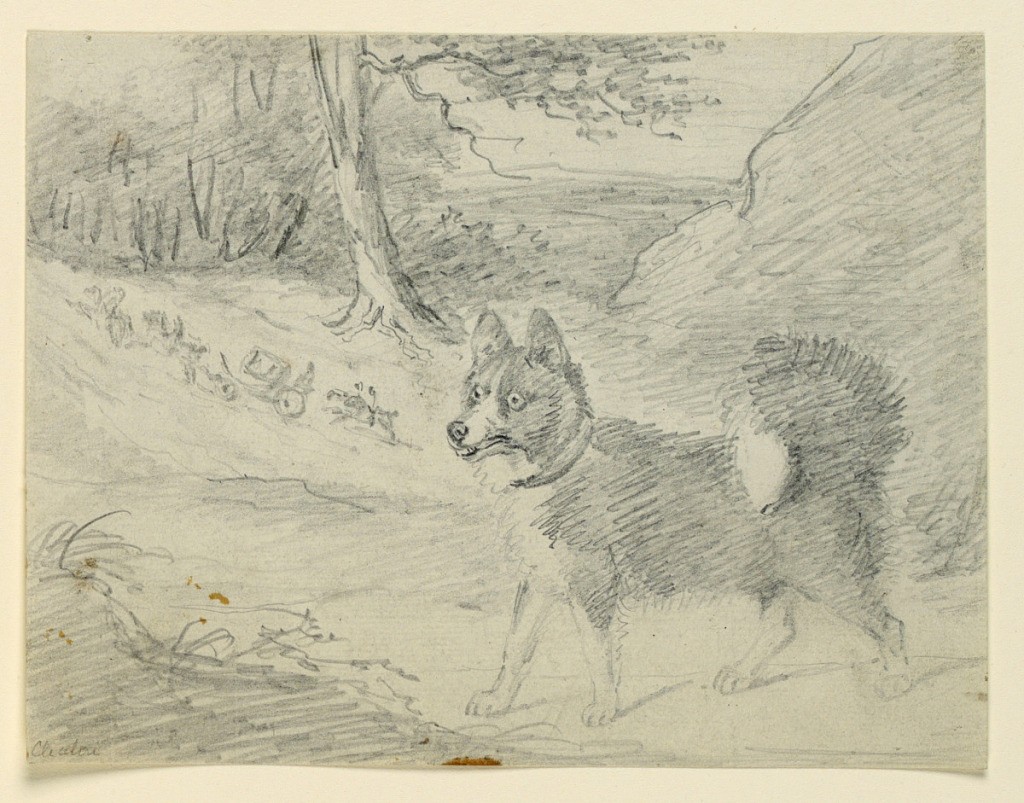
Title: Study of an Elk Hound
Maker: Henry Bernard Chalon, English, 1770 - 1849
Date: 1800–1825
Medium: Graphite on paper
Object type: Drawing
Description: Shown in the foreground of a mountainous landscape standing upon a road and turned toward left. In the middle ground at left four galloping horses draw a coach uphill. A footman sits upon a back seat. Two riders gallop behind.